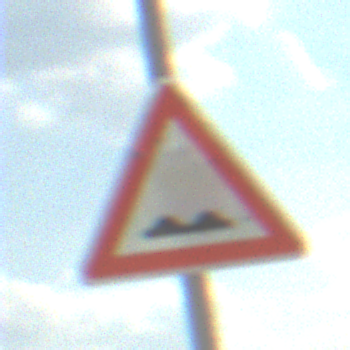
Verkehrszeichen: UnebeneFahrbahn
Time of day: MorningAfternoon
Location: Outdoor (Beach)
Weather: PartlyCloudy
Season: NotSpecified
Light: Natural